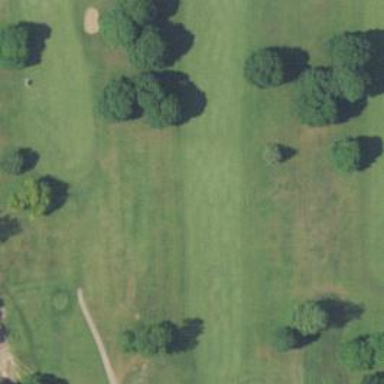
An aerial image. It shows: View of golf hole.